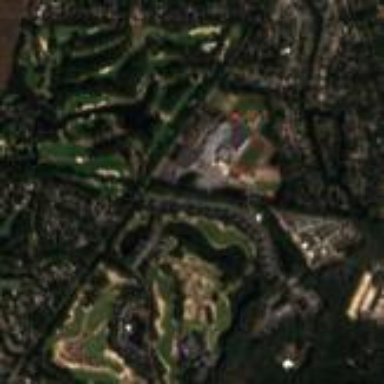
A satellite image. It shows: Golf course surrounded by greenery.